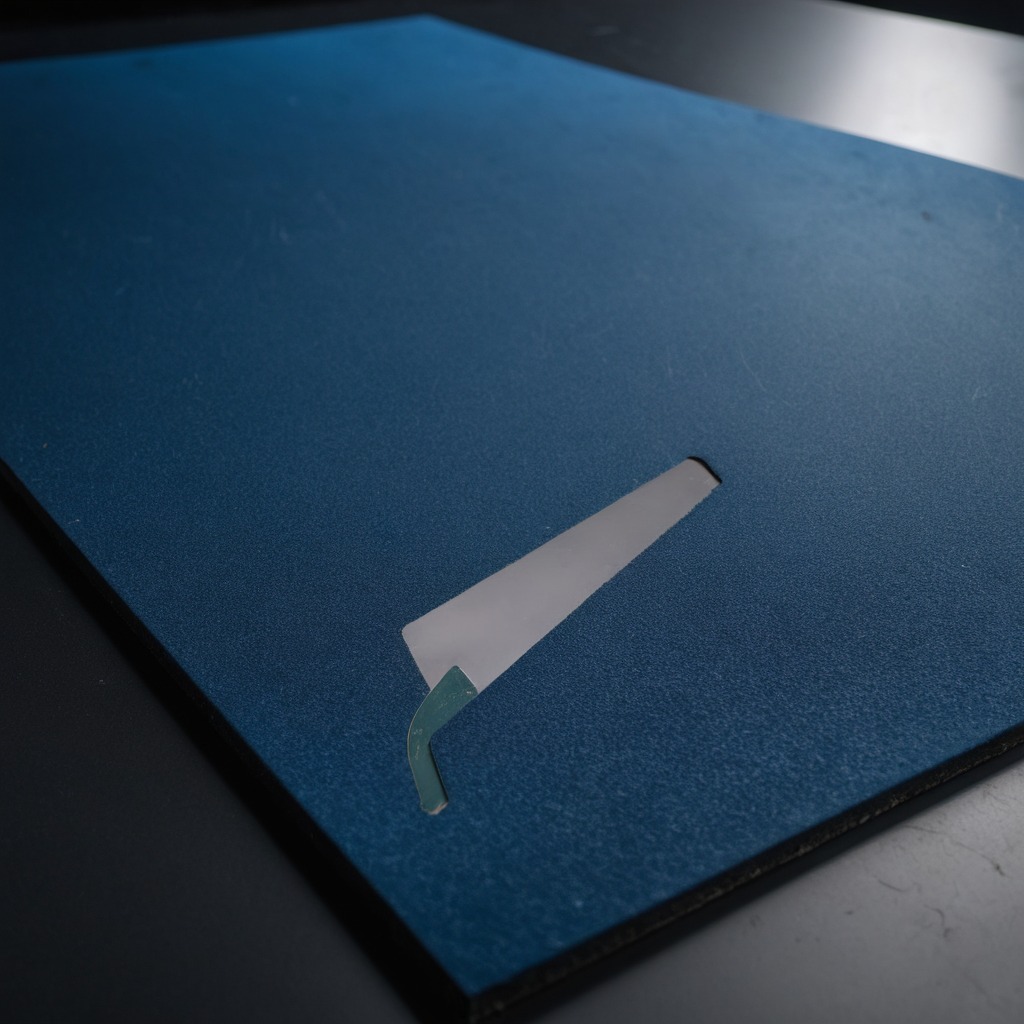
A metal saw is lying on the granite tabletop.